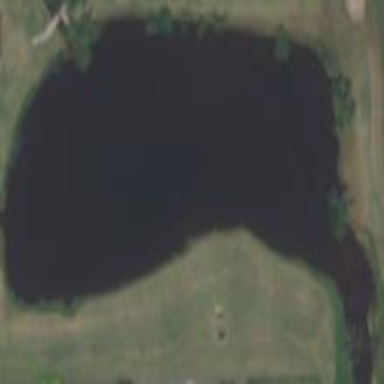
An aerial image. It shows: Serene pond surrounded by nature.